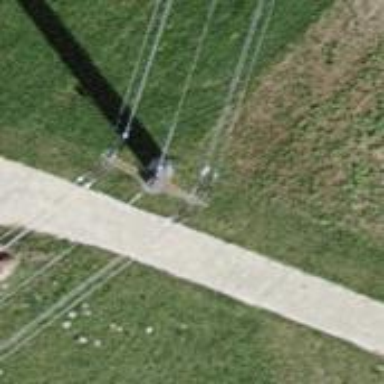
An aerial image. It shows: Power pole.